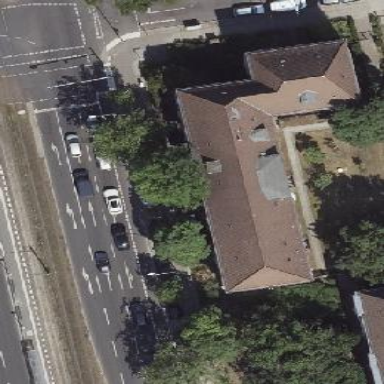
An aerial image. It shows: Apartment building with hipped roof.